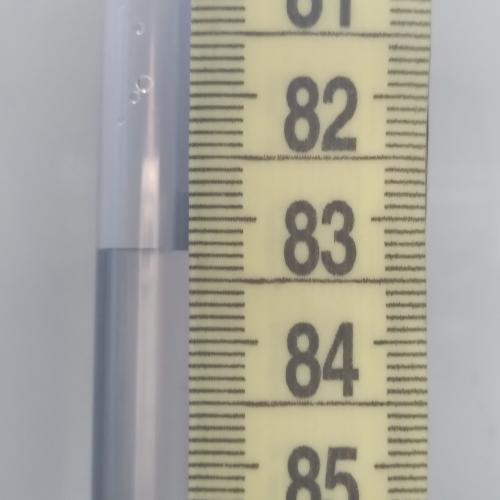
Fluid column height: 83.3 cm